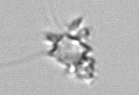
Label: Chaetoceros_didymus_TAG_external_flagellate